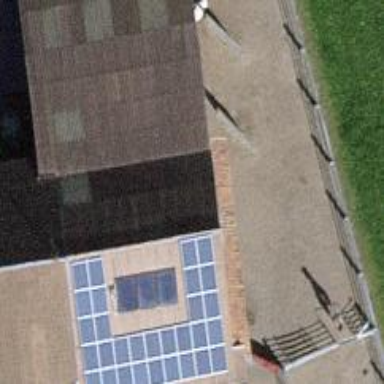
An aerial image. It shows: Solar power generator using photovoltaic panels.